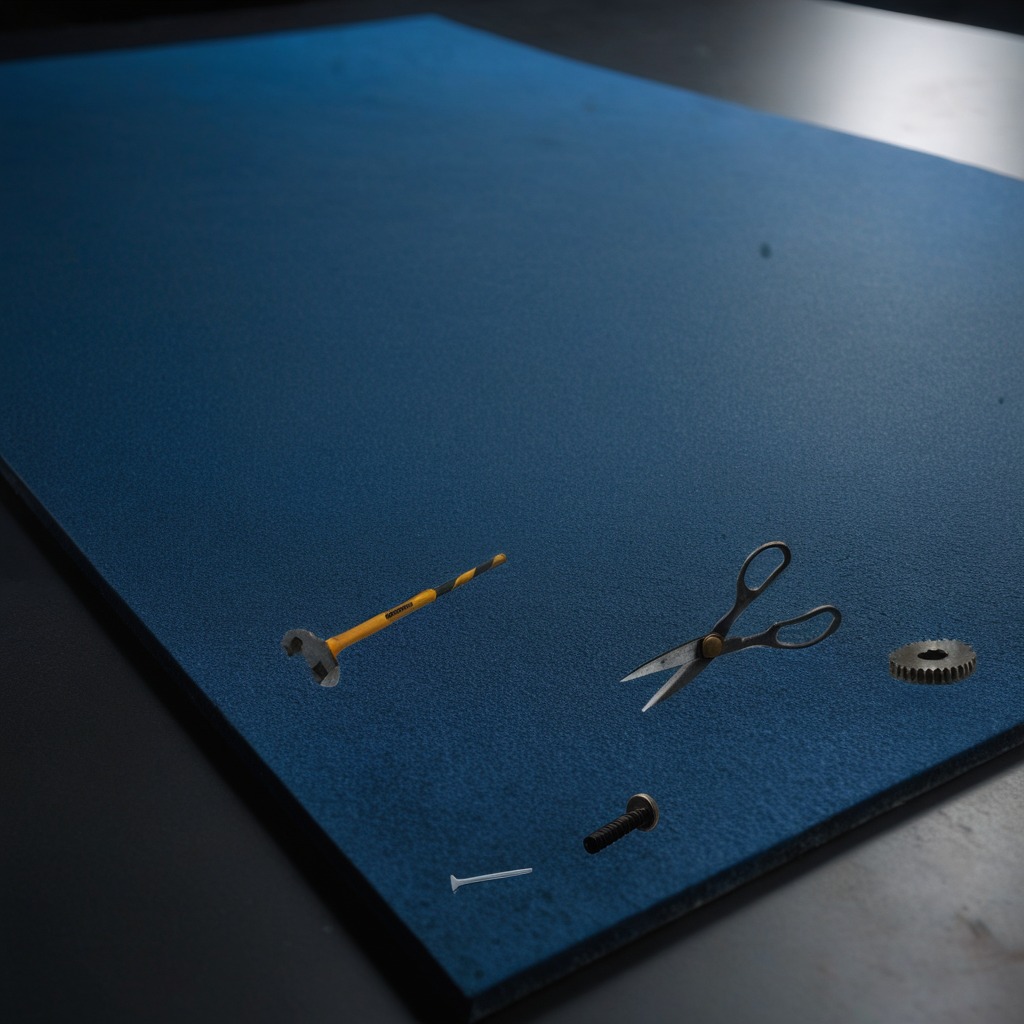
A metal gear with teeth, a metal machine screw, an iron nail, a hammer, and a pair of scissors is lying on the granite tabletop.